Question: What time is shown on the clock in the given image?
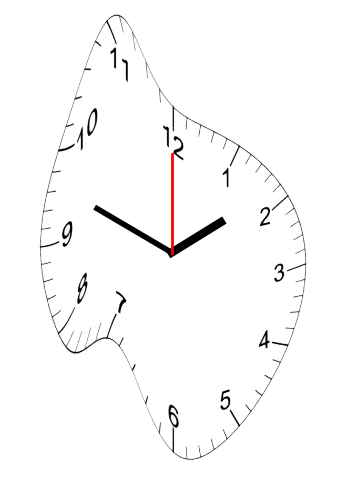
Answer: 01:48:00